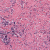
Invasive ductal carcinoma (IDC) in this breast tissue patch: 0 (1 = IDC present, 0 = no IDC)